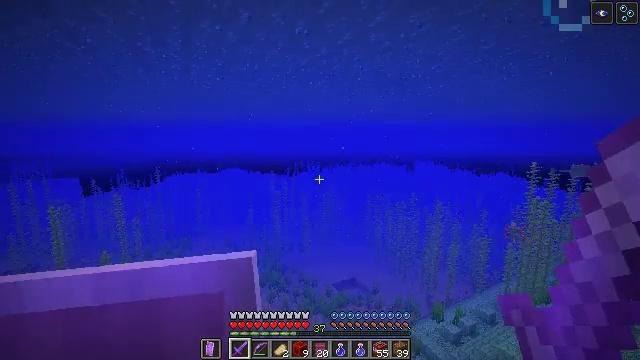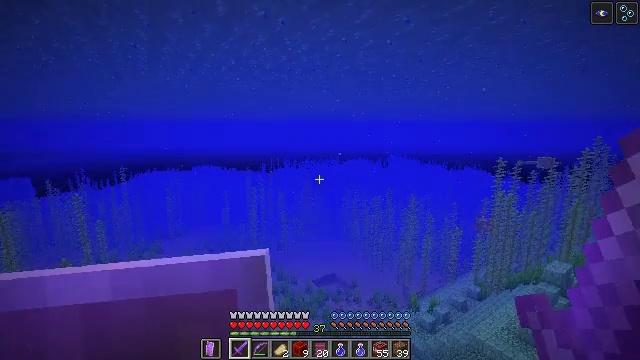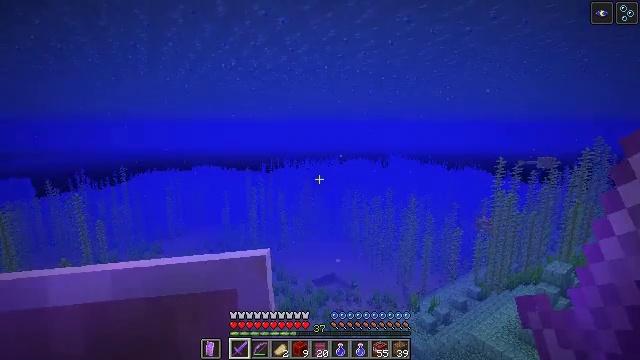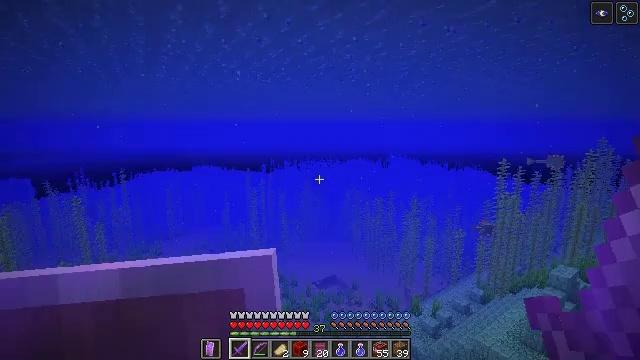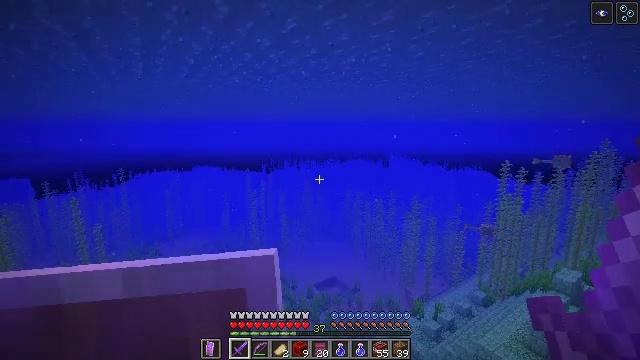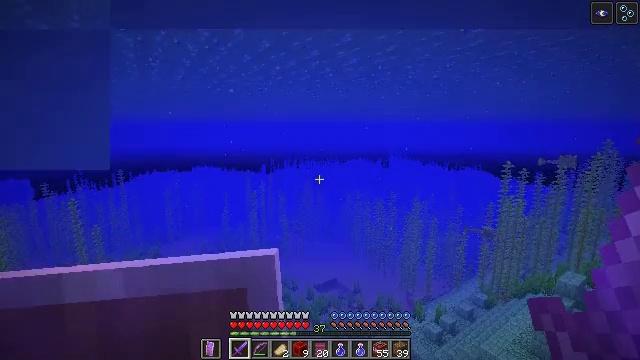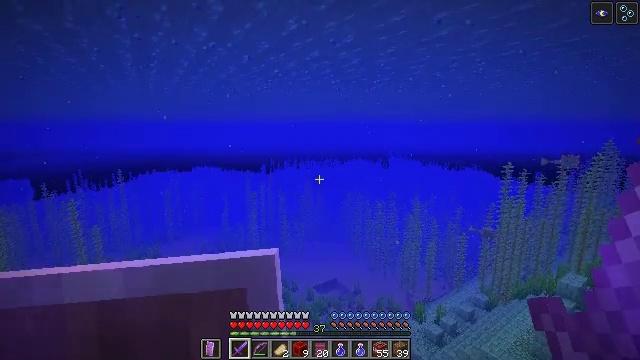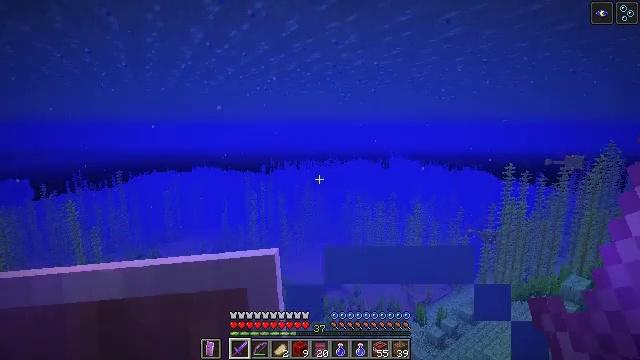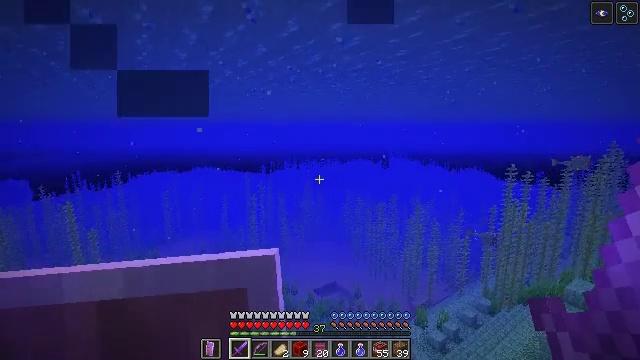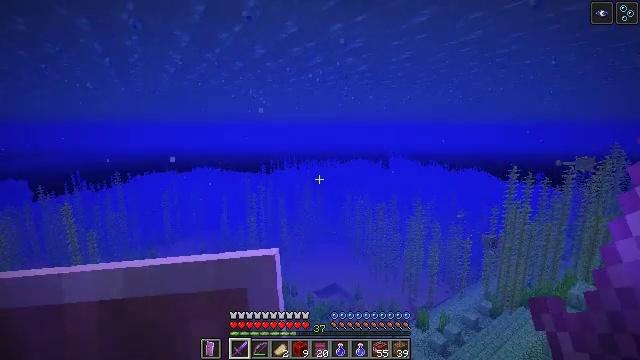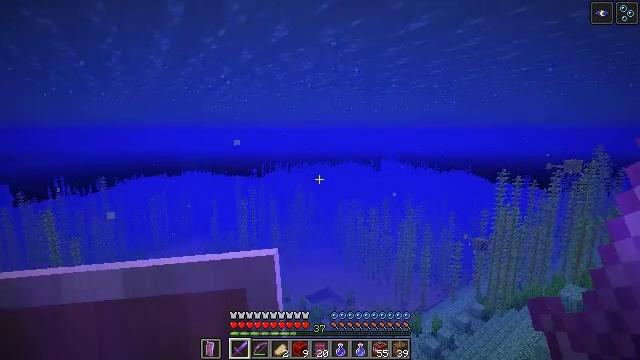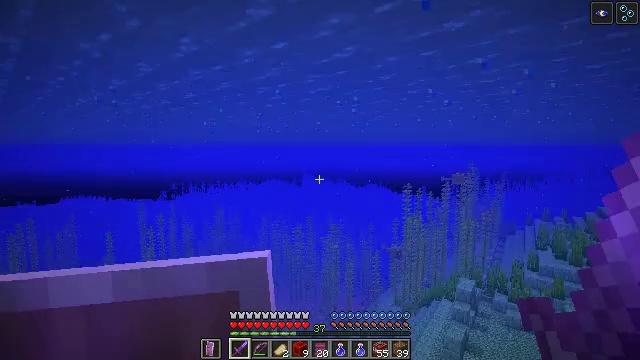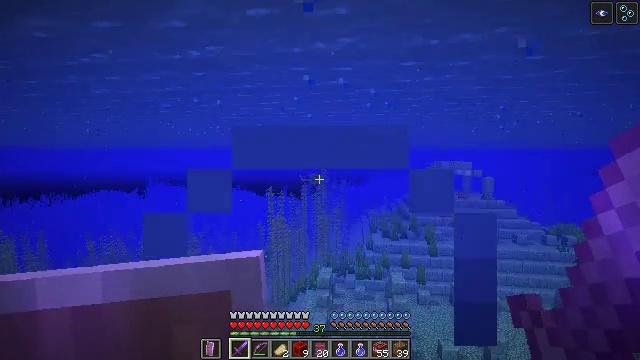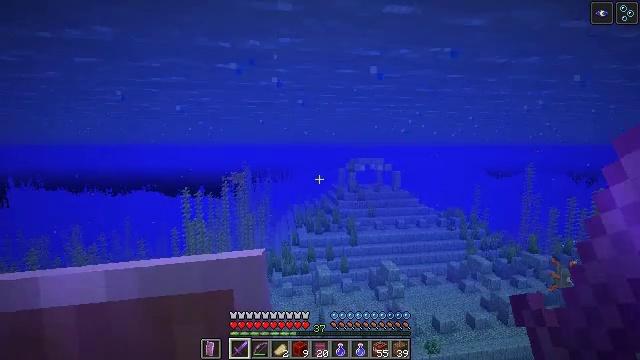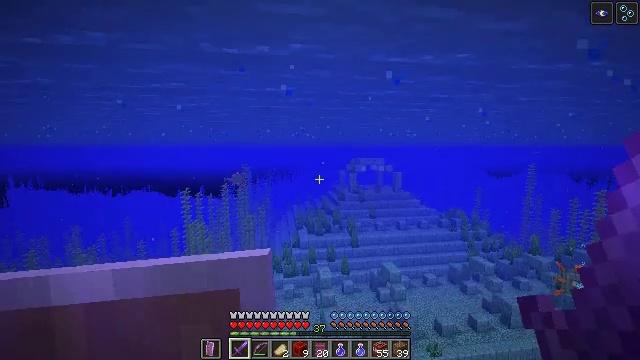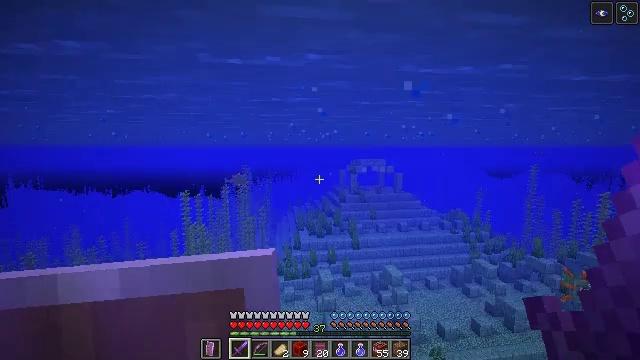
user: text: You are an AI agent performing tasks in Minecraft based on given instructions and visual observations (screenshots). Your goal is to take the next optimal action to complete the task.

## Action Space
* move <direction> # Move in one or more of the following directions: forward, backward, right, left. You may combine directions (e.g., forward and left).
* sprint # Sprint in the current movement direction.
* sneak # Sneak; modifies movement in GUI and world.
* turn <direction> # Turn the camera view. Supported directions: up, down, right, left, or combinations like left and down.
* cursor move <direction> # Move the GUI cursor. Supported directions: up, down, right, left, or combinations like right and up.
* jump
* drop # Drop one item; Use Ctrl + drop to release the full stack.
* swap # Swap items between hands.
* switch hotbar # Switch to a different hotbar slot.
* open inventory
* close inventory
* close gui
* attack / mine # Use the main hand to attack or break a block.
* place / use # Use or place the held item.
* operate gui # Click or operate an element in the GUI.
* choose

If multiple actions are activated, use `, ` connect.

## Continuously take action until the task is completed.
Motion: motion action
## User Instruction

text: Gather a wet sponge from the ocean.
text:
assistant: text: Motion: move forward, sprint, turn right, jump
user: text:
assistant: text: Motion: move forward, sprint, jump
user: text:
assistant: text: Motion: move forward, sprint, jump
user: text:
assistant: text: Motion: move forward, sprint, jump
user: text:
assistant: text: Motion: move forward, sprint, jump
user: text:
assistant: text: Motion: move forward, sprint, jump
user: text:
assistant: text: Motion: move forward, sprint, jump
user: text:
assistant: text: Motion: move forward, sprint, jump
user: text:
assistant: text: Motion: move forward, sprint, jump
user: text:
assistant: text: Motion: move forward, sprint, turn right, jump
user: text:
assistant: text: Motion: move forward, sprint, turn right and up, jump
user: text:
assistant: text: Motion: move forward, sprint, turn right, jump
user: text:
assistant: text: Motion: move forward, sprint, turn right, jump
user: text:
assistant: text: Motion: move forward, sprint, jump
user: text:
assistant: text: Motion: move forward, sprint, jump
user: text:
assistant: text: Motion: move forward, sprint
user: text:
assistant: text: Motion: move forward, sprint
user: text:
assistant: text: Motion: move forward, sprint
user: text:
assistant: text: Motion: move forward, sprint
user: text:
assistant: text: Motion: move forward, sprint
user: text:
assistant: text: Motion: move forward, sprint
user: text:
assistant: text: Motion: move forward, sprint
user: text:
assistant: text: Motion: move forward, sprint
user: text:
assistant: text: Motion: move forward, sprint
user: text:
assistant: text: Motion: move forward, sprint
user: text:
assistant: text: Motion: move forward, sprint
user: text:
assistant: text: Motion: move forward, sprint
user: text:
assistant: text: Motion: move forward, sprint, turn left and up
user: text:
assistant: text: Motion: move forward, sprint, turn left and up
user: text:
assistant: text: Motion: move forward, sprint, turn left and down